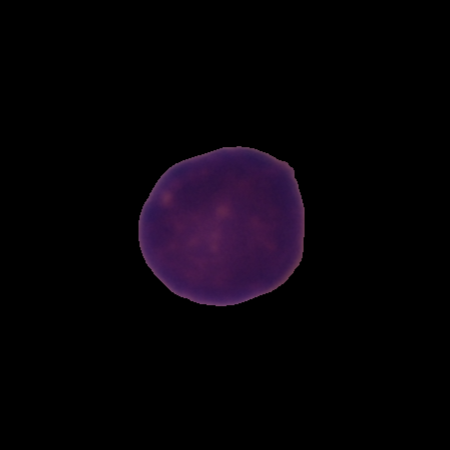
Label: healthy